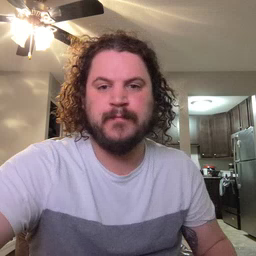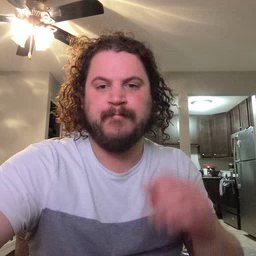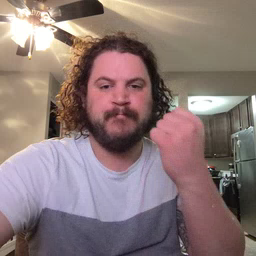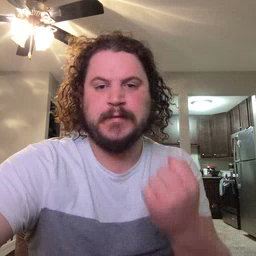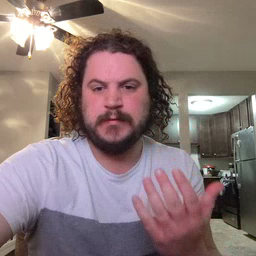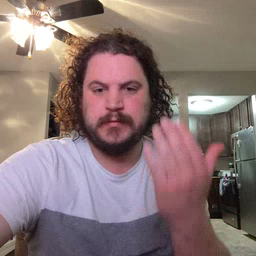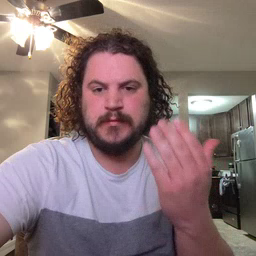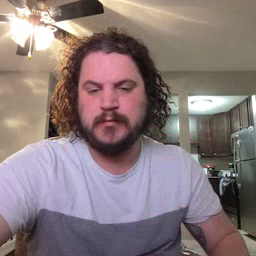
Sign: mitten